Question: I'm trying to print the array in this object:

But, this code is not working:
'''
{templates.map(item => { return <li>{item[0]}</li>; })}
'''
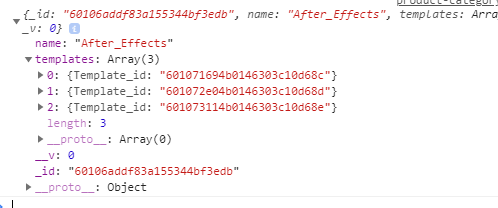
Answer: Looking at the code you are using: 'item[0]', it looks like you think 'item' is an array, and you are trying to get the value of the first element in the array. But, looking at the object, you can see that 'templates' contains Objects, not Arrays. So, 'item[0]' is undefined.
This begs the question, what do you mean when you say you want to "print the array"? Do you want to print the JSON string that represents each object?
'''
templates.map(item => <li>{JSON.stringify(item)}</li>)
'''
Or do you want to print the value of the sole property on the object?
'''
templates.map(item => <li>{item.Template_id}</li>)
'''
Here's a working example, that prints the 'Template_id' property of each item in the 'templates' array:
'''
const obj = {
name: "After_Effects",
templates: [
{ Template_id: "601071694b0146303c10d68c" },
{ Template_id: "601072e04b0146303c10d68d" },
{ Template_id: "601073114b0146303c10d68e" },
],
__v: 0,
_id: "60106addf83a155344bf3edb",
};
const listItems = obj.templates.map(item => <li>{item.Template_id}</li>);
ReactDOM.render(<ul>{listItems}</ul>, document.querySelector("main"));
'''
'''
li {
list-style-type: none;
font-family: monospace;
}
'''
'''
<script src="https://cdnjs.cloudflare.com/ajax/libs/react/16.6.3/umd/react.production.min.js"></script>
<script src="https://cdnjs.cloudflare.com/ajax/libs/react-dom/16.6.3/umd/react-dom.production.min.js"></script>
<main></main>
'''